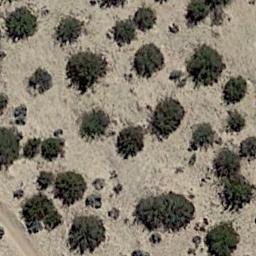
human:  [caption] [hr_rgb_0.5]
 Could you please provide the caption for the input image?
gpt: There are some dry bushes make up the chaparral on the desert .

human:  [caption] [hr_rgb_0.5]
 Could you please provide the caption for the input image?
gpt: There are piles of grass in this jungle .

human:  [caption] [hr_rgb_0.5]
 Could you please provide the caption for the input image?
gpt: Some disconnected chaparrals of different sizes grow in the desert .

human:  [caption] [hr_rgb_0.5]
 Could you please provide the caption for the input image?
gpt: Chaparral is evenly distributed on the sand .

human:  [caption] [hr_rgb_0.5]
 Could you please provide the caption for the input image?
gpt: The vegetation in the chaparral is approximately the same size .